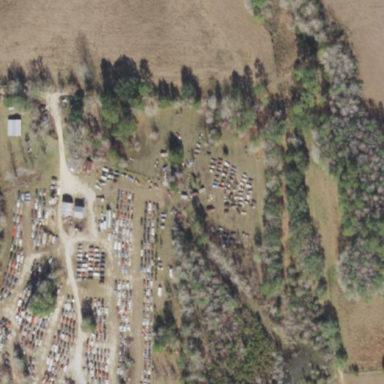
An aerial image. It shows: Scrap yard located in industrial area.